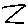
Label: zigzag